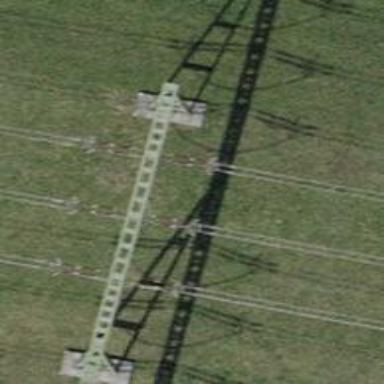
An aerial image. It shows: Insulator used in power systems.